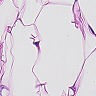
Metastatic tissue present: no